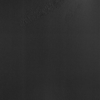
Label: not_dusty